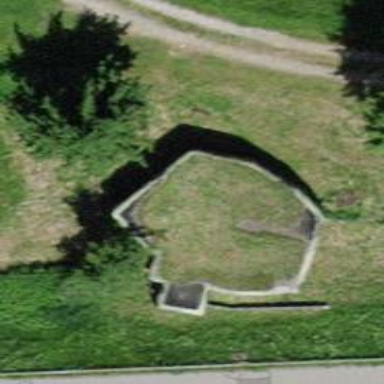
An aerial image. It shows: Military bunker.